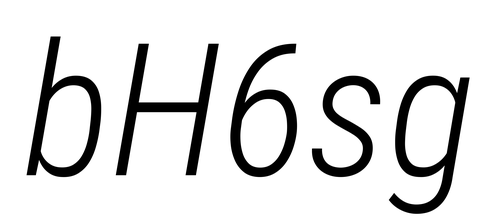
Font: Roboto-Italic_Condensed_Light_Italic